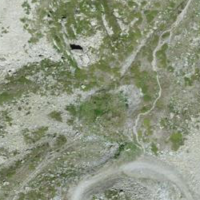
EUNIS habitat code: 31
Species observed at this site:
Vaccinium uliginosum